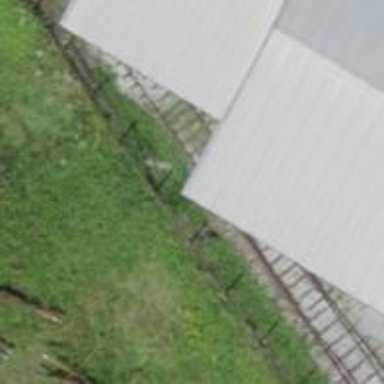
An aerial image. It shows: Railway yard with one track in service.